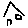
Label: house